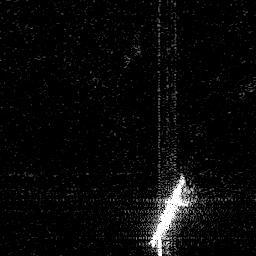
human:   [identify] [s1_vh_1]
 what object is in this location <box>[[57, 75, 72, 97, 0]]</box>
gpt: <ref>1 large ship at the bottom</ref>